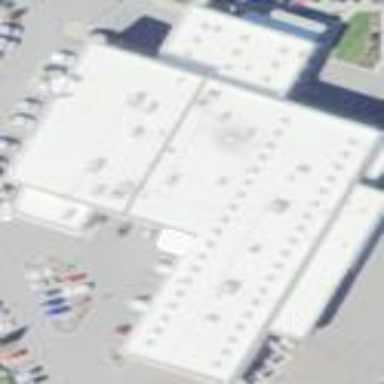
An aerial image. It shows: Building housing car shop.